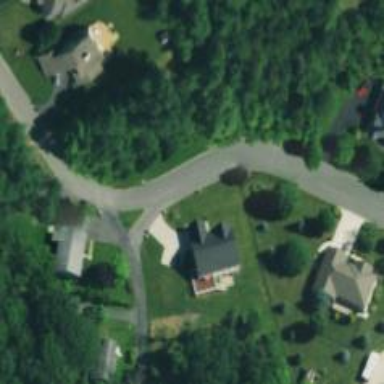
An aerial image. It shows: Driveway leading to service road.